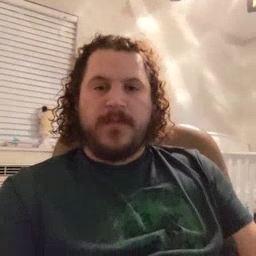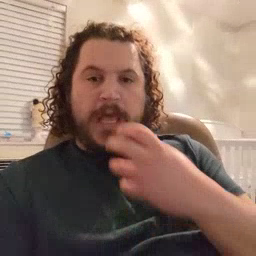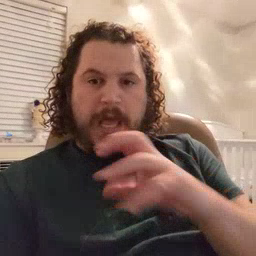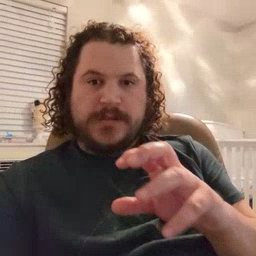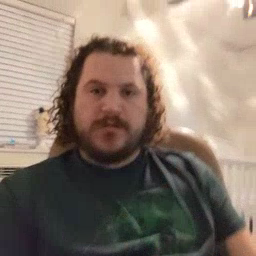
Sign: hot